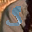
Label: 3